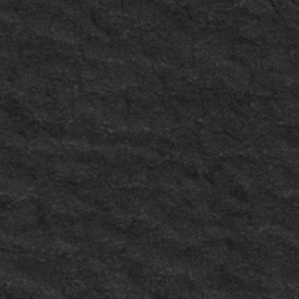
Label: frost